Question: When we adding the mqtt-in or mqtt-out nodes we obtain a server field with select list and a button which can add new servers to the list .Please, help me change the functionality of the button with pencil instead of default.
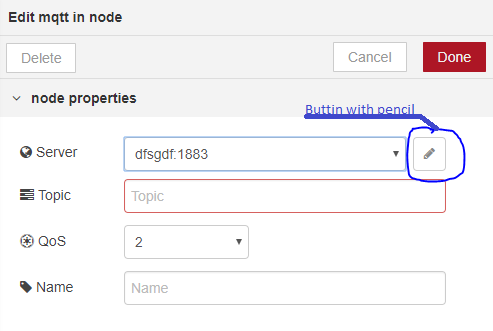
Answer: This is what's known as a config node, how to create config nodes is described in the Node-RED documentation here: <URL>
The important bit is the type of the of the config option:
'''
<script type="text/javascript">
RED.nodes.registerType('mqtt in',{
category: 'input',
defaults: {
name: {value:""},
topic: {value:"",required:true,validate: RED.validators.regex(/^(#$|(\+|[^+#]*)(\/(\+|[^+#]*))*(\/(\+|#|[^+#]*))?$)/)},
qos: {value: "2"},
broker: {type:"mqtt-broker", required:true}
},
color:"#d8bfd8",
inputs:0,
outputs:1,
...
'''
As you can see the 'broker' field has a type of 'mqtt-broker'. The 'mqtt-broker' node is a separate node with a category of 'config'.
There are plenty of examples of this type of pattern in the core nodes that ship with Node-RED including the MQTT or serial port nodes.